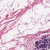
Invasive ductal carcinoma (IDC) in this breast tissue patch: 0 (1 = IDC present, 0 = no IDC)